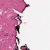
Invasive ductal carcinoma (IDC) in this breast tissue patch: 0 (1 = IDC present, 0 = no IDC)